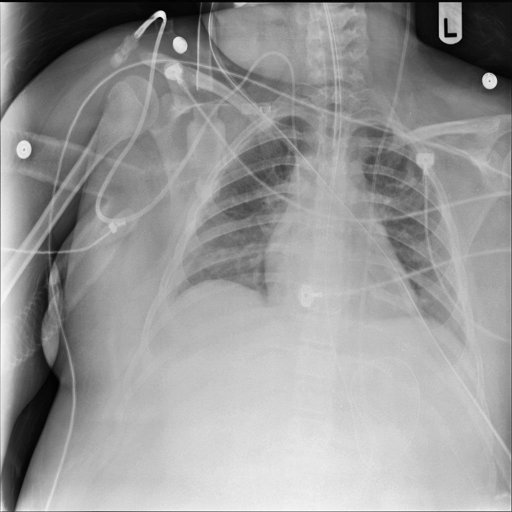
Finding: NORMAL